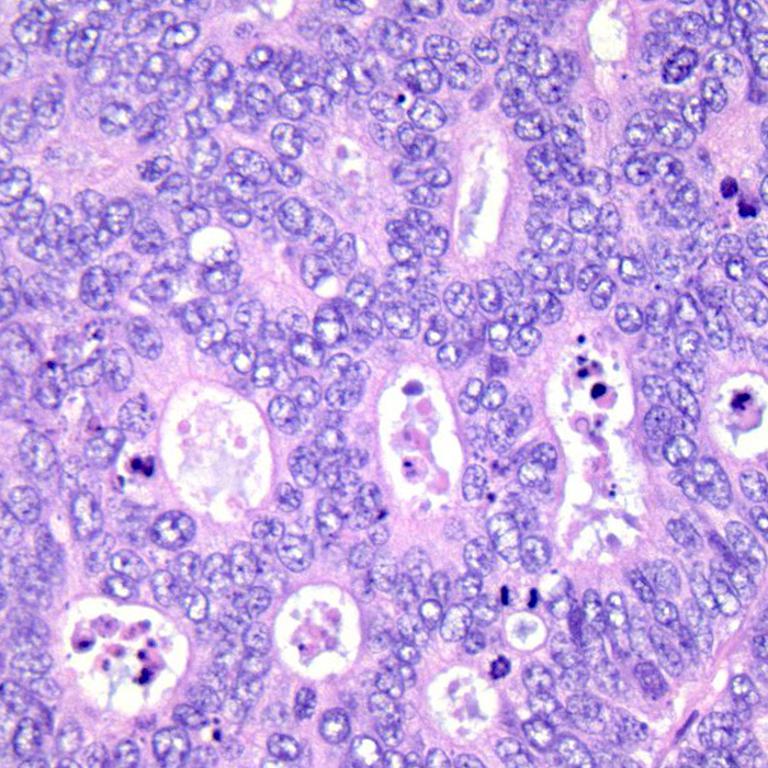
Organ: colon
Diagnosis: adenocarcinomas